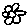
Label: flower